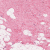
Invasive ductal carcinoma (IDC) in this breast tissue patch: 0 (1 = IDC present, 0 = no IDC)